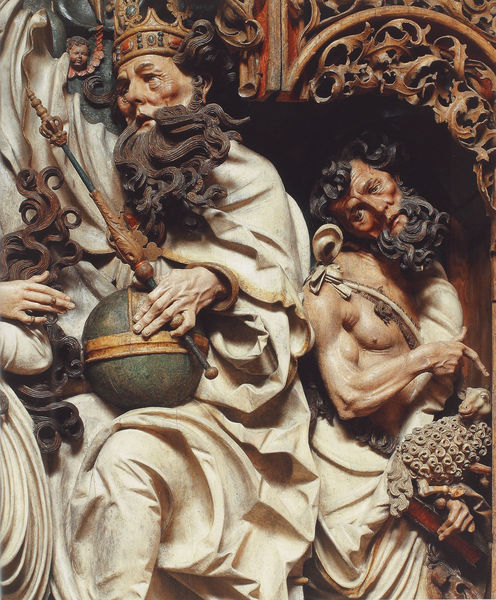
Titel: Hochaltar der Filialkirche St. Michael in Niederrotweil am Kaiserstuhl
Künstler: H. L. Meister
Standort: Niederrotweil am Kaiserstuhl, Filialkirche St. Michael (EU - D - BW)
Schlagwörter: blau, gott, hand, mann, nackt, grün, ausschnitt, braun, brust, finger, holz, männer, weiss, rot, malerei, bart, arm, falten, gesicht, johannes, vollbart, kirche, gewand, gold, haare, realismus, krone, locken, schulter, engel, putte, putto, fell, farbe, figuren, kaiser, könig, detail, bemalt, lamm, schaf, buch, religion, kugel, altar, schnitzerei, heiliger, holt, globus, schäfer, christentum, insignien, zepter, szepter, maßwerk, weltkugel, gottvater, reichsapfel